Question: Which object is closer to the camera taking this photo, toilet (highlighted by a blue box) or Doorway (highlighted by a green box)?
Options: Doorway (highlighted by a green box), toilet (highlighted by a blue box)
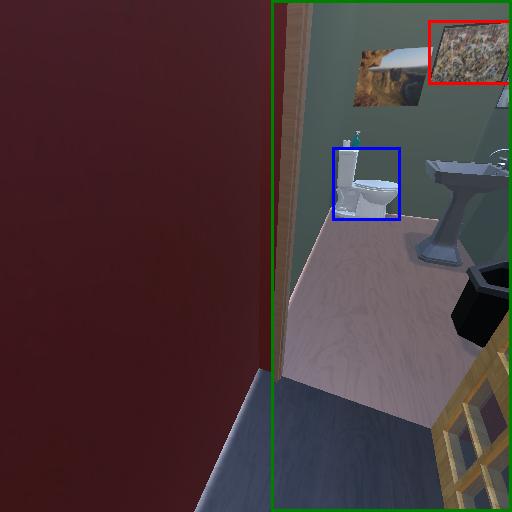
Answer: Doorway (highlighted by a green box)